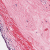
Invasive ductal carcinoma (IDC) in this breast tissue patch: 0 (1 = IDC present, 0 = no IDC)